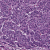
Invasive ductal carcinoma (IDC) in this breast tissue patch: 0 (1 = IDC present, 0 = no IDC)